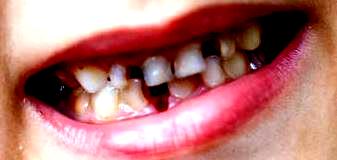
Condition: hypodontia